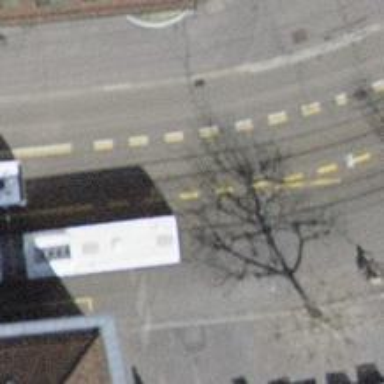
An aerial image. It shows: Tram level crossing on the railway.